Question: Is there a way to move the AppBar up or down, based of percentage of view collapsable view visible when the scroll ends. In the <URL> app, the Toolbar can get stuck in between when scroll ends.

Thanks
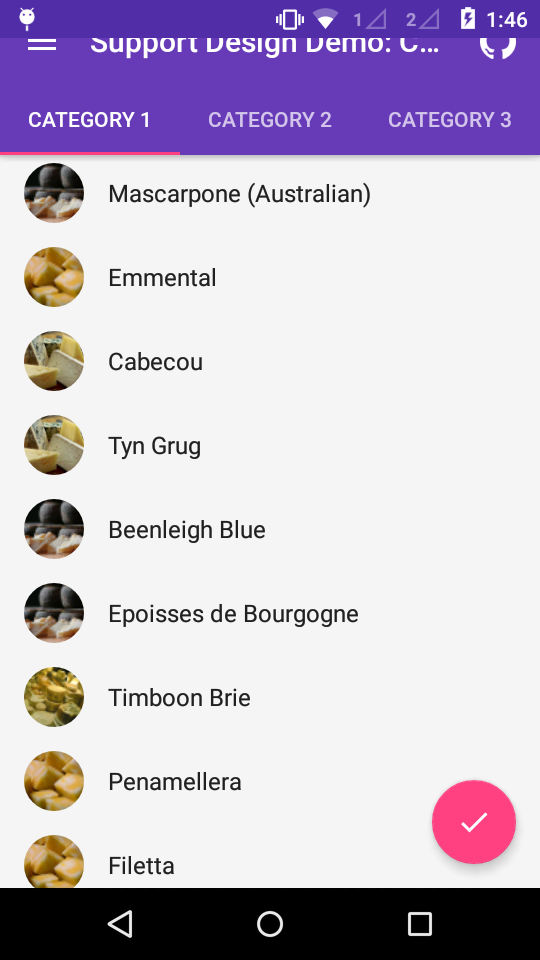
Answer: That's the exact use case of <URL>:
> Upon a scroll ending, if the view is only partially visible then it will be snapped and scrolled to it's closest edge. For example, if the view only has it's bottom 25% displayed, it will be scrolled off screen completely. Conversely, if it's bottom 75% is visible then it will be scrolled fully into view.
Which was added in <URL> of the Android Support Library.
You can also use it via XML:
'''
<android.support.v7.widget.Toolbar
app:layout_scrollFlags="scroll|enterAlways|snap" />
'''